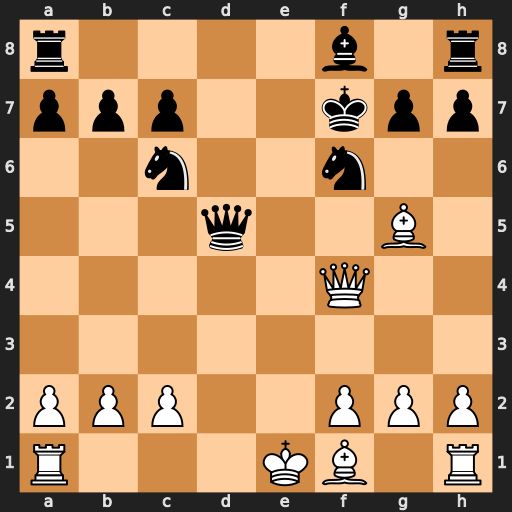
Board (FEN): r4b1r/ppp2kpp/2n2n2/3q2B1/5Q2/8/PPP2PPP/R3KB1R
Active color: w
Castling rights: KQ
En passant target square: -
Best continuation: Bc4 Re8+ Kf1 Qxc4+ Qxc4+